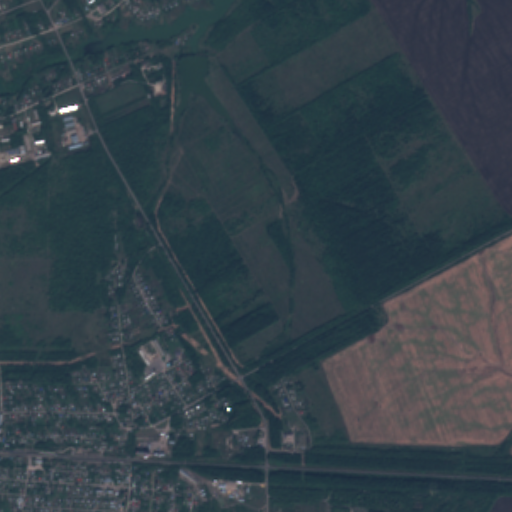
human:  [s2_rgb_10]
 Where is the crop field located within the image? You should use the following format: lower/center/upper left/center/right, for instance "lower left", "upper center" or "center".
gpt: The crop field is located in the lower right of the image.
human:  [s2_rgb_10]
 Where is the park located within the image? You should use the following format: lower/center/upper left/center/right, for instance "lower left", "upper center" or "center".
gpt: The park is located in the lower right of the image.
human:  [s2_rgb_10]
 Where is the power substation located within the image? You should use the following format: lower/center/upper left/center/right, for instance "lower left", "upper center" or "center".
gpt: The power substation is located in the lower center of the image.
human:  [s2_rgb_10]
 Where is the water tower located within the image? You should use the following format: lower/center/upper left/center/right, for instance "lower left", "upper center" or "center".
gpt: The water tower is located in the upper left of the image.
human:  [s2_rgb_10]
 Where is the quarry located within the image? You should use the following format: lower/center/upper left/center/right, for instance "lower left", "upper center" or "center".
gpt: There is no quarry in the image.